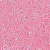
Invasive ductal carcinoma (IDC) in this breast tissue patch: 0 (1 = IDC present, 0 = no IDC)